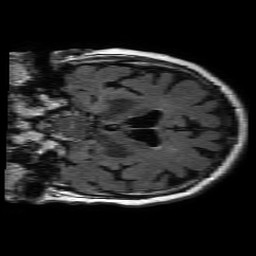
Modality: FLAIR
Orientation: coronal
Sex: female
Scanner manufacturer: philips
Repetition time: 11 s
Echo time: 0.125 s